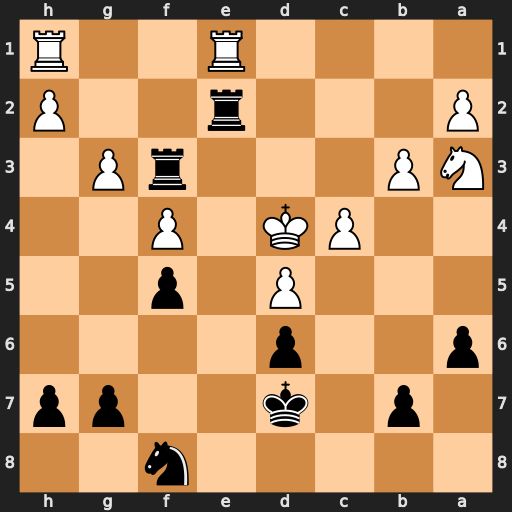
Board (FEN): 5n2/1p1k2pp/p2p4/3P1p2/2PK1P2/NP3rP1/P3r2P/4R2R
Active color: b
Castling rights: -
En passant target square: -
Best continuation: Rd2#